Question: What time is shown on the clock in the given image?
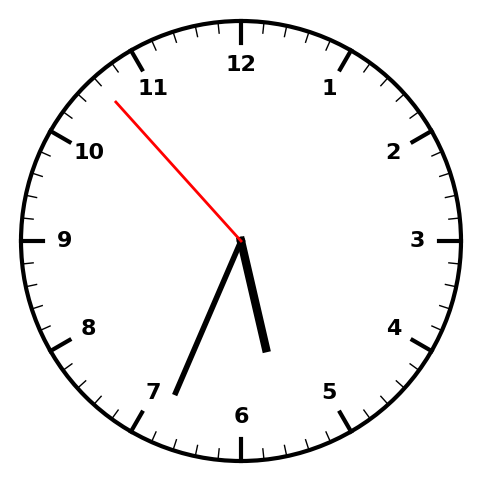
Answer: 05:33:53